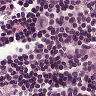
Metastatic tissue present: yes